Question: I am trying to create an answer paper marking (multiple choice question) python application. The answer sheet will be scanned into image file (gif,png,jpg,whichever format is needed).
My App has access to the database where all the answers are stored.
So,all it need is some kind of data from scanned image so that it can compare the answer and calculate the marks.
The answer sheet has fixed dimensions with the table format like this ( Answers will be marked by 'X' by the candidate to indicate their answers):

After searching through the internet, i found that there are a few OCR APIs available.
First one is 'Pytesser' . It is very easy to use and the results are quite okay. But it only work for the images with just pure texts. So, i think it is not suitable.
The second one i found is 'Ocropus'. It seems powerful but in it's documentation
> WindowsOCRopus relies a lot on POSIX path names and file systems.
You may be able to install OCRopus on Windows using . An easier way
is to install VirtualBox and run OCRopus in Ubuntu under VirtualBox.
So i think it is mostly for linux. I could not find a detail installation guide for window platform. ( I am a beginner, so i could be wrong)
The third one i found is 'python-tesseract' , a wrapper for 'Tesseract OCR'. In their <URL>, the installation guide was provided. Basically, i need,
1. python-tesseract-win32.deb
2. python-opencv
3. numpy
but i have no clue on how to install '.deb' files on window. I have the 'opencv' and 'nampy' already installed.
So the following are my questions:
(1) In which way can i convert the table image into processable data(is it even possible?)?
(2) Is there any other useful OCR APIs that i have not mentioned here that could be helpful?
(3) Finally, (my silly idea) Is it possible to split the image into small chucks(based on the size of the table cells - since the table dimensions are known) using 'PIL' and then use 'pytesser' to convert each small images into text, thereafter process the data accordingly?
FYI: I only need it for Windows Platform, possibly for windows xp 32 bits. I am using python 2.7.5.
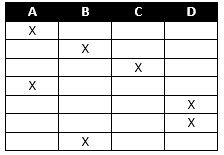
Answer: Answers correspond to your numbers
1) OCR is in general very hard, but (good news for you) for test score processing, I think it is nearly a solved problem. In this vein there are tried and true solutions for such problems. School systems have been doing this to automate grading 'scantron' tests for years, so if you have access to such resources going that route might be your best bet. At least you should check how they do it
2) I am sure there are others, but those are the main free ones I know of
3)a I think if you are trying to do this on a budget and time is less an issue, your 'silly' idea is actually not silly at all. It might be the best way to do it, and it is likely that the scantron test graders use a similar method. You know the exact dimensions of the test form. You can know the direct pixel mapping of where to look. You could use pytesser very easily. Keep in mind that pytesser sometimes needs you to resize the image (sometimes up, sometimes down) to get the best accuracy.
3)b You might want to consider rolling your own solution. You could use the concept of morphological operations (numpy and other image libraries can do this nearly out of the box). You might not even need these operators and simply do a binary threshold of the table rows (assuming you have already cut the image into table rows) and simply look for blobs and mark the score as coming from the column with the most blob values.